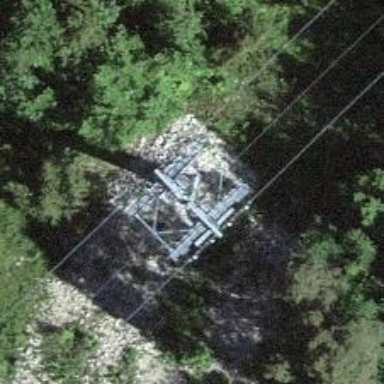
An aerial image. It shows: Pylon for aerialway.